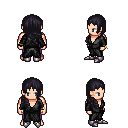
a pixel art fantasy rpg character, male body template, human, light skin, gray robe, magenta pants, raven right-swept hairstyle, bracelets, metal boots, four views (front, back, left, right), 2x2 character sprite sheet, small pixel art, hard edges, no anti-aliasing